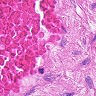
Metastatic tissue present: no